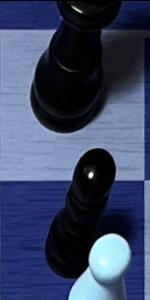
Label: Pawn_Black